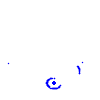
Particle: proton